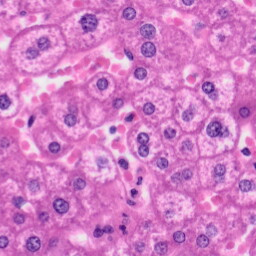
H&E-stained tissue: Liver